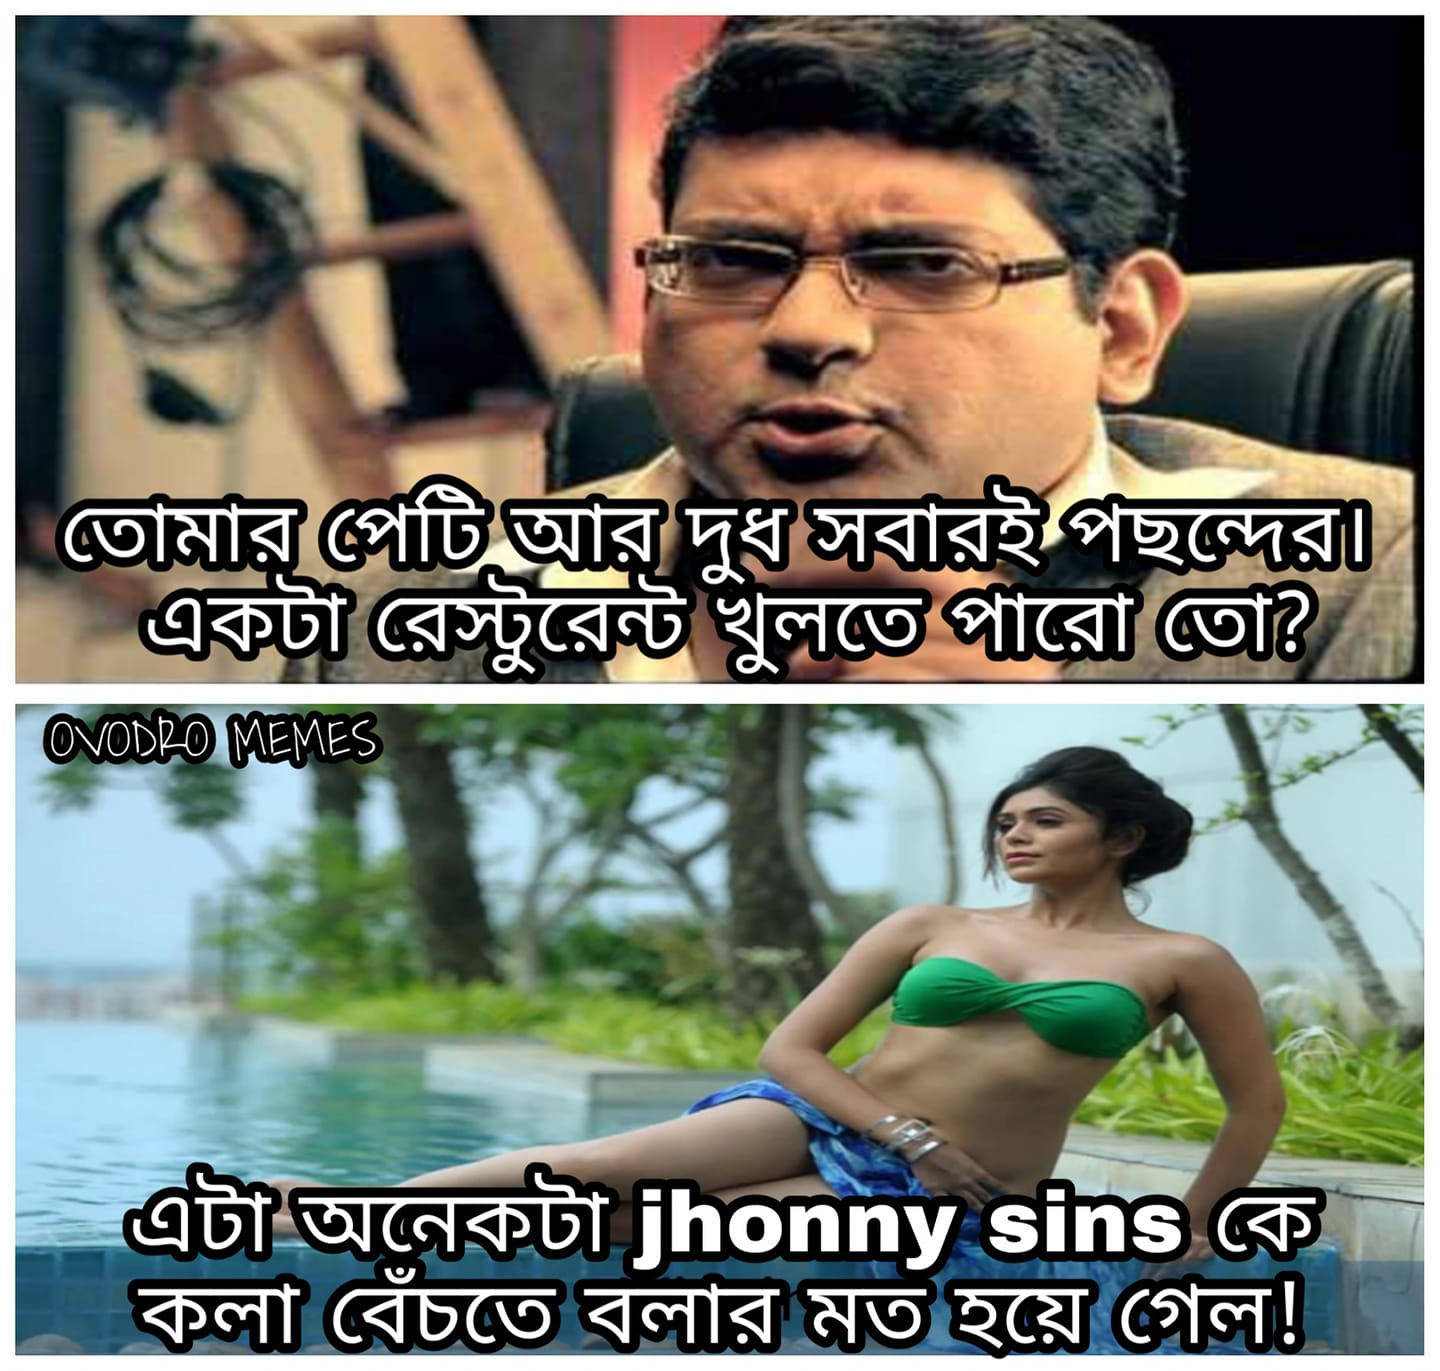
Caption: তোমার পেটি আর দুধ সবারই পছন্দের ।  একটা রেস্টুরেন্ট খুলতে পারো তো ?    এটা অনেকটা  jhonny sins কে কলা বেচতে বলার মত হয়ে গেল !
Label: hate